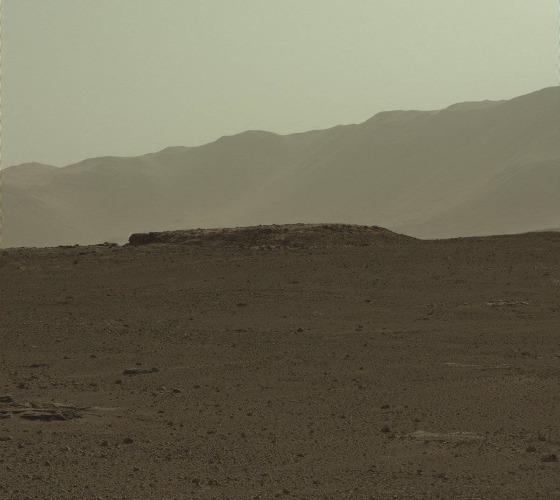
Terrain classes present: Gravel / Sand / Soil, Sky / Distant Mountains